Question: Although it is straight-forward and easy to plot groupby objects in pandas, I am wondering what the most pythonic (pandastic?) way to grab the unique groups from a groupby object is. For example:
I am working with atmospheric data and trying to plot diurnal trends over a period of several days or more. The following is the DataFrame containing many days worth of data where the timestamp is the index:
'''
<class 'pandas.core.frame.DataFrame'>
DatetimeIndex: 10909 entries, 2013-08-04 12:01:00 to 2013-08-13 17:43:00
Data columns (total 17 columns):
Date 10909 non-null values
Flags 10909 non-null values
Time 10909 non-null values
convt 10909 non-null values
hino 10909 non-null values
hinox 10909 non-null values
intt 10909 non-null values
no 10909 non-null values
nox 10909 non-null values
ozonf 10909 non-null values
pmtt 10909 non-null values
pmtv 10909 non-null values
pres 10909 non-null values
rctt 10909 non-null values
smplf 10909 non-null values
stamp 10909 non-null values
no2 10909 non-null values
dtypes: datetime64<URL>
'''
To be able to average (and take other statistics) the data at every minute for several days, I group the dataframe:
'data = no.groupby('Time')'
I can then easily plot the mean NO concentration as well as quartiles:
'''
ax = figure(figsize=(12,8)).add_subplot(111)
title('Diurnal Profile for NO, NO2, and NOx: East St. Louis Air Quality Study')
ylabel('Concentration [ppb]')
data.no.mean().plot(ax=ax, style='b', label='Mean')
data.no.apply(lambda x: percentile(x, 25)).plot(ax=ax, style='r', label='25%')
data.no.apply(lambda x: percentile(x, 75)).plot(ax=ax, style='r', label='75%')
'''
The issue that fuels my question, is that in order to plot more interesting looking things like plots using like 'fill_between()' it is necessary to know the x-axis information per the documentation
'''
fill_between(x, y1, y2=0, where=None, interpolate=False, hold=None, **kwargs)
'''
For the life of me, I cannot figure out the best way to accomplish this. I have tried:
1. Iterating over the groupby object and creating an array of the groups
2. Grabbing all of the unique Time entries from the original DataFrame
I can make these work, but I know there is a better way. Python is far too beautiful. Any ideas/hints?
The statistics can be dumped into a new dataframe using 'unstack()' such as
'''
no_new = no.groupby('Time')['no'].describe().unstack()
no_new.info()
<class 'pandas.core.frame.DataFrame'>
Index: 1440 entries, 00:00 to 23:59
Data columns (total 8 columns):
count 1440 non-null values
mean 1440 non-null values
std 1440 non-null values
min 1440 non-null values
25% 1440 non-null values
50% 1440 non-null values
75% 1440 non-null values
max 1440 non-null values
dtypes: float64(8)
'''
Although I should be able to plot with 'fill_between()' using 'no_new.index', I receive a 'TypeError'.
Current Plot code and 'TypeError':
'''
ax = figure(figzise=(12,8)).add_subplot(111)
ax.plot(no_new['mean'])
ax.fill_between(no_new.index, no_new['mean'], no_new['75%'], alpha=.5, facecolor='green')
'''
TypeError:
'''
TypeError Traceback (most recent call last)
<ipython-input-6-47493de920f1> in <module>()
2 ax = figure(figsize=(12,8)).add_subplot(111)
3 ax.plot(no_new['mean'])
----> 4 ax.fill_between(no_new.index, no_new['mean'], no_new['75%'], alpha=.5, facecolor='green')
5 #title('Diurnal Profile for NO, NO2, and NOx: East St. Louis Air Quality Study')
6 #ylabel('Concentration [ppb]')
C:\Users\David\AppData\Local\Enthought\Canopy\User\lib\site-packages\matplotlib\axes.pyc in fill_between(self, x, y1, y2, where, interpolate, **kwargs)
6986
6987 # Convert the arrays so we can work with them
-> 6988 x = ma.masked_invalid(self.convert_xunits(x))
6989 y1 = ma.masked_invalid(self.convert_yunits(y1))
6990 y2 = ma.masked_invalid(self.convert_yunits(y2))
C:\Users\David\AppData\Local\Enthought\Canopy\User\lib\site-packages\numpy\ma\core.pyc in masked_invalid(a, copy)
2237 cls = type(a)
2238 else:
-> 2239 condition = ~(np.isfinite(a))
2240 cls = MaskedArray
2241 result = a.view(cls)
TypeError: ufunc 'isfinite' not supported for the input types, and the inputs could not be safely coerced to any supported types according to the casting rule ''safe''
'''
The plot as of now looks like this:
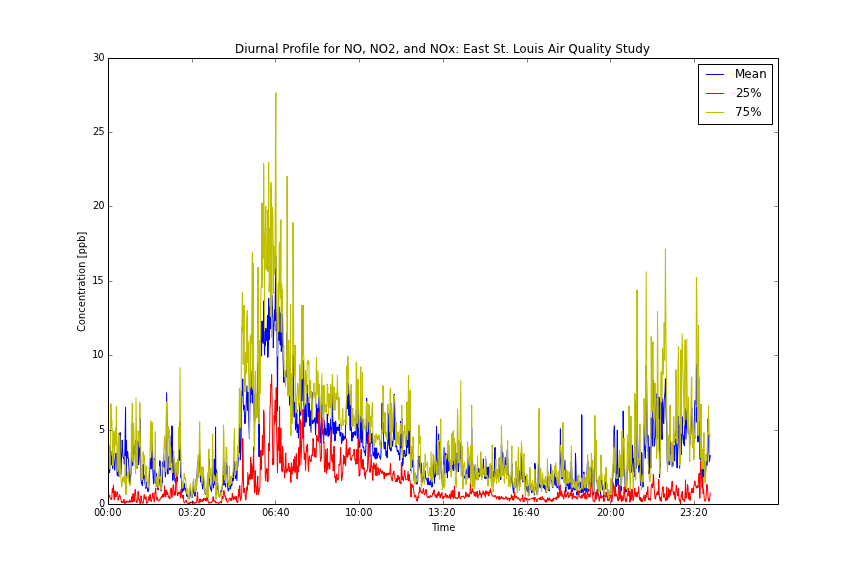
Answer: Storing the groupby stats (mean/25/75) as columns in a new dataframe and then passing the new dataframe's 'index' as the 'x' parameter of 'plt.fill_between()' works for me (tested with matplotlib 1.3.1). e.g.,
'''
gdf = df.groupby('Time')[col].describe().unstack()
plt.fill_between(gdf.index, gdf['25%'], gdf['75%'], alpha=.5)
'''
'gdf.info()' should look like this:
'''
<class 'pandas.core.frame.DataFrame'>
Index: 12 entries, 00:00:00 to 22:00:00
Data columns (total 8 columns):
count 12 non-null float64
mean 12 non-null float64
std 12 non-null float64
min 12 non-null float64
25% 12 non-null float64
50% 12 non-null float64
75% 12 non-null float64
max 12 non-null float64
dtypes: float64(8)
'''
Update: to address the 'TypeError: ufunc 'isfinite' not supported' exception, it is necessary to first convert the 'Time' column from a series of string objects in "HH:MM" format to a series of 'datetime.time' objects, which can be done as follows:
'''
df['Time'] = df.Time.map(lambda x: pd.datetools.parse(x).time())
'''